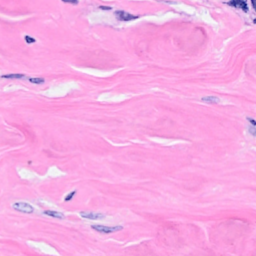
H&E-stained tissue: Breast